Field crop: maize
Growth stage: 2
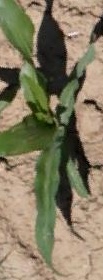
Species: maize